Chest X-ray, AP view. Patient: 35 years old, sex M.
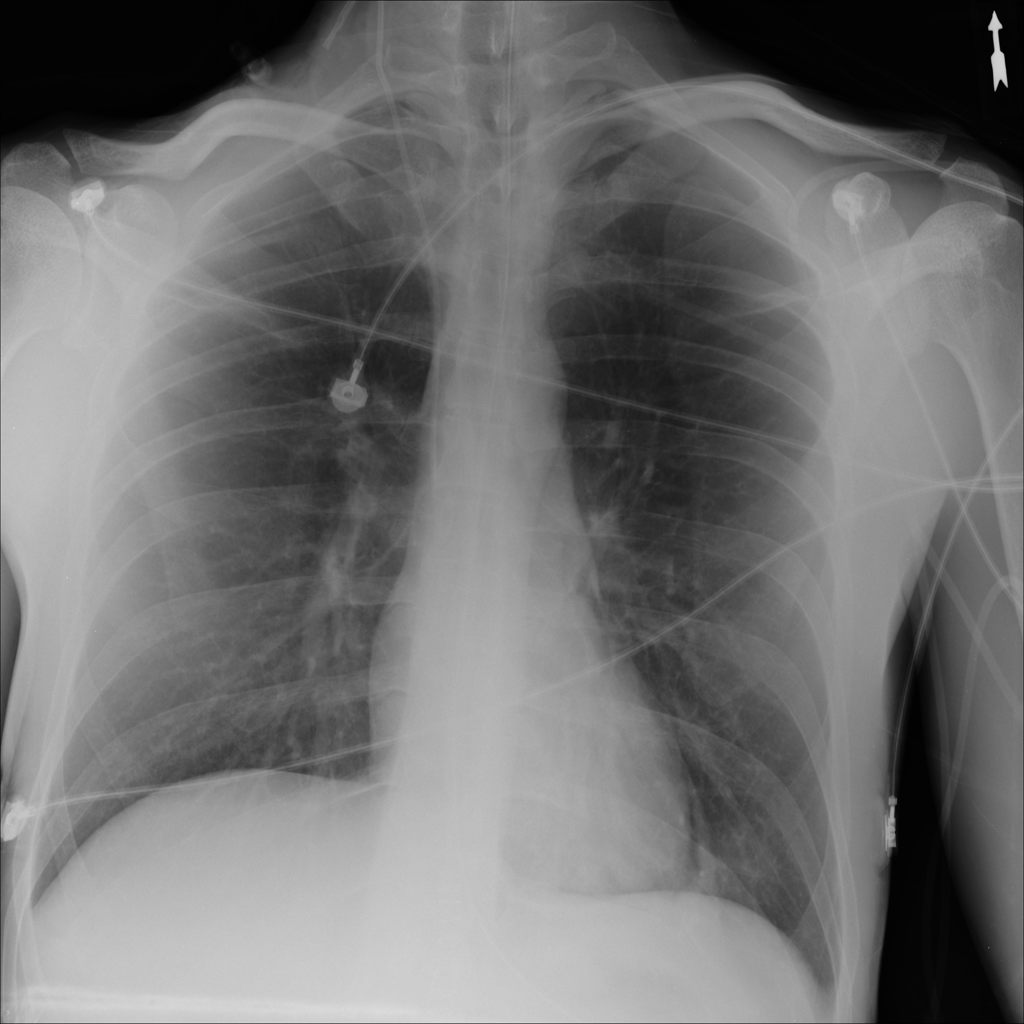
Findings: Pneumothorax